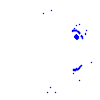
Particle: electron